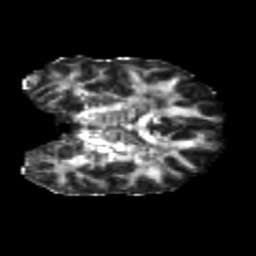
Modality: FA
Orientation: coronal
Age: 20
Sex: male
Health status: healthy
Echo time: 0.074 s